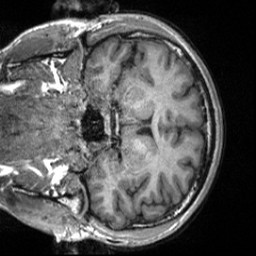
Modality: T1w
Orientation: coronal
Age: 27
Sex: male
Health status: healthy
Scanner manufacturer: siemens
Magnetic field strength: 3 T
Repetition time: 2 s
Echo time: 0.00232 s